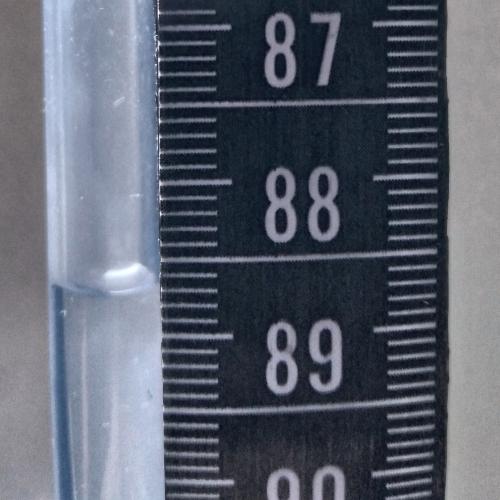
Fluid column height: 88.7 cm